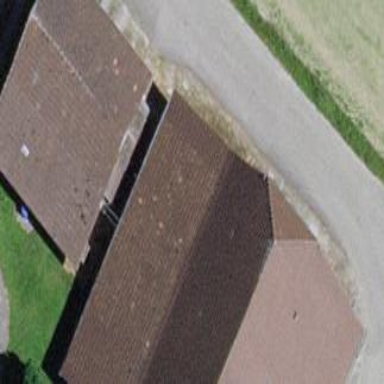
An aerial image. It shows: Barn.